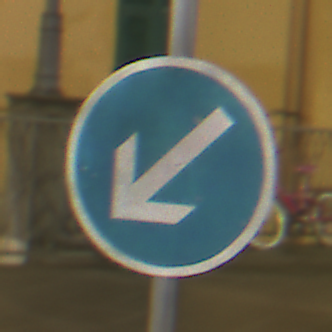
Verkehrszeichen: VorgeschriebeneVorbeifahrtLinks
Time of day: Night
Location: Outdoor (Urban)
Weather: PartlyCloudy
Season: NotSpecified
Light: Artificial